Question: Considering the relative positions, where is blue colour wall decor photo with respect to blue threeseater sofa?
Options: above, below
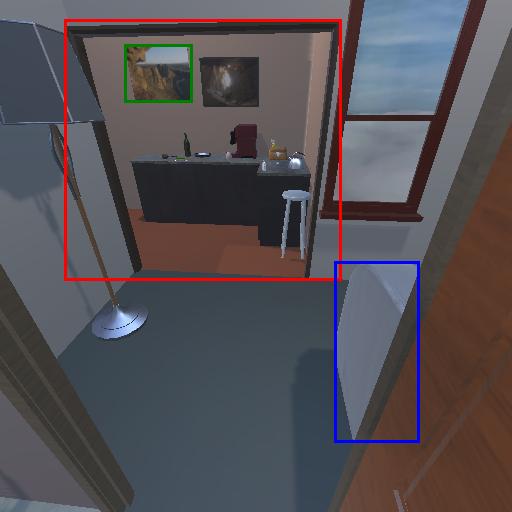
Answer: above